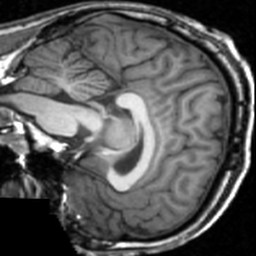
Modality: T1w
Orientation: sagittal
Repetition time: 0.008948 s
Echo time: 0.001784 s